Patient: sex M, age 55
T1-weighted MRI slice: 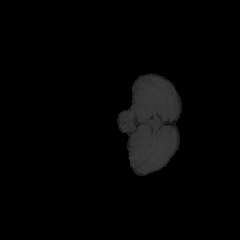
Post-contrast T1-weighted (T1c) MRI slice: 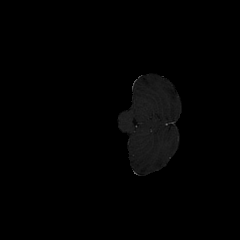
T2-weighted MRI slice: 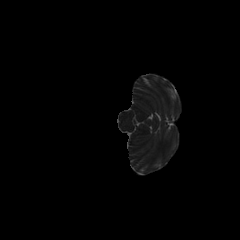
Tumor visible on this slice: no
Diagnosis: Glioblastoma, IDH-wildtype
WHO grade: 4